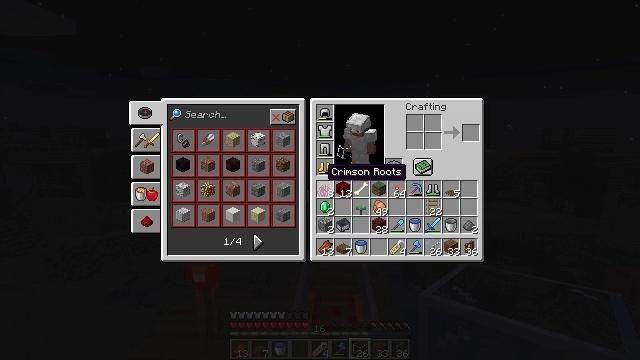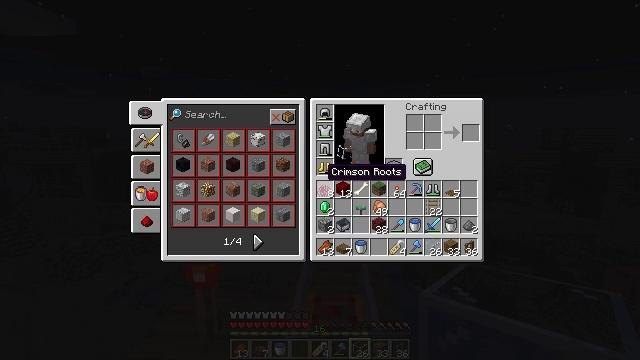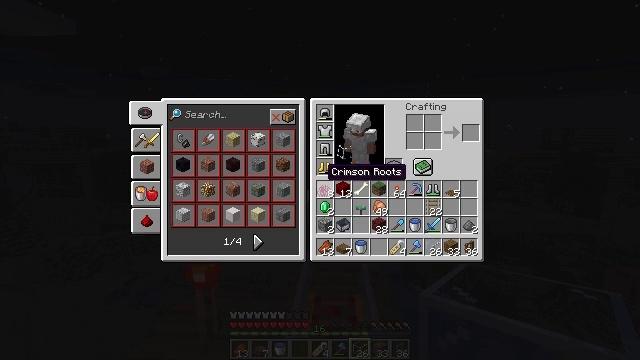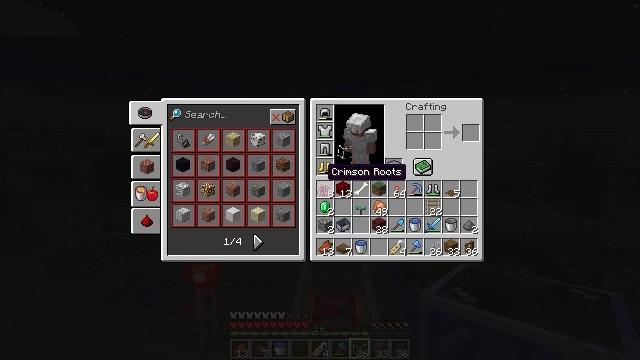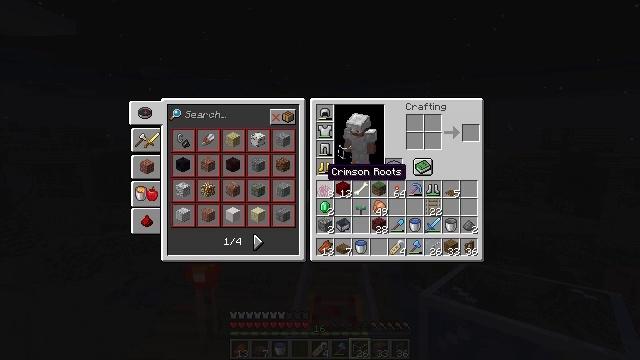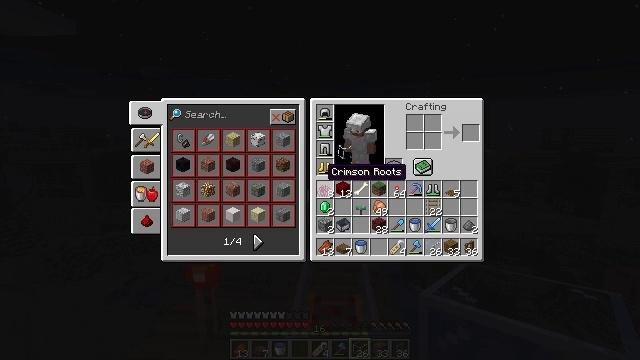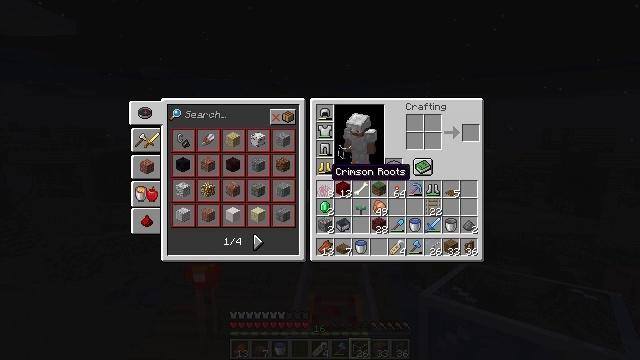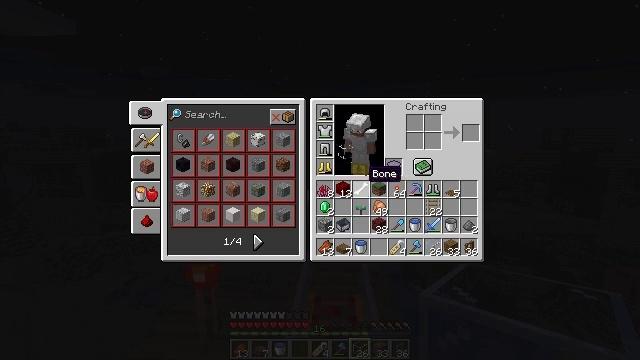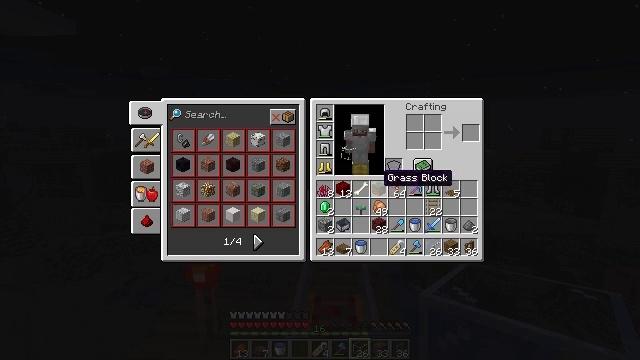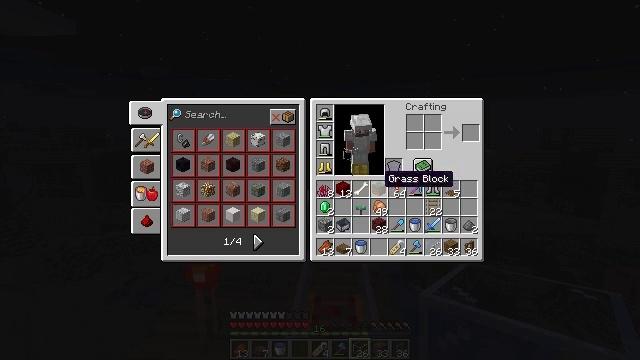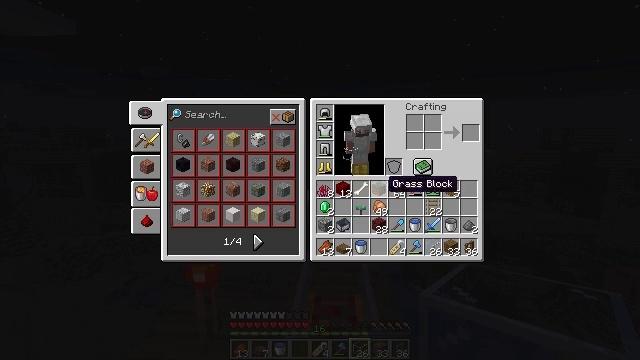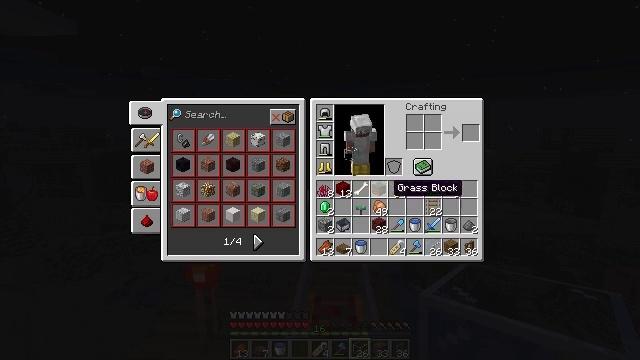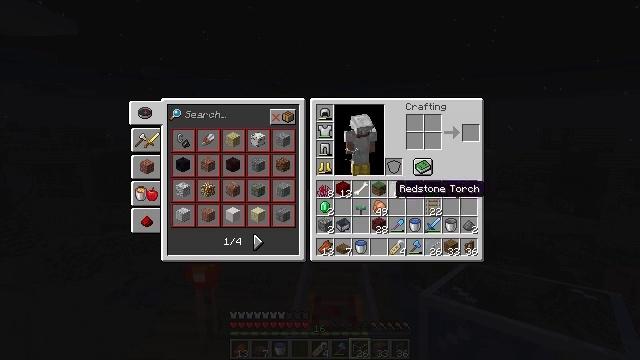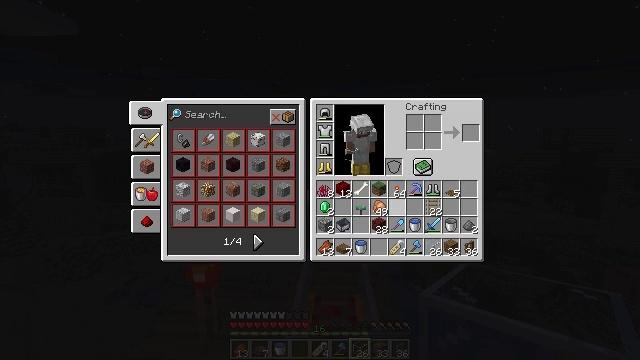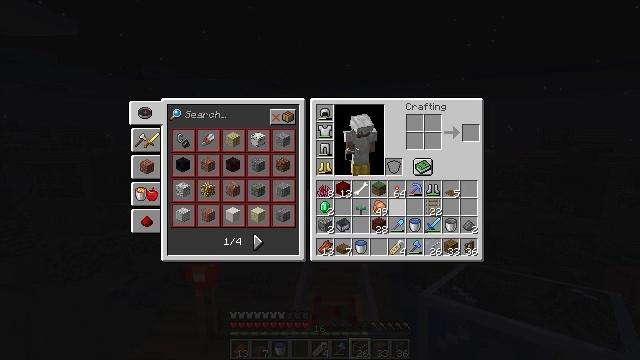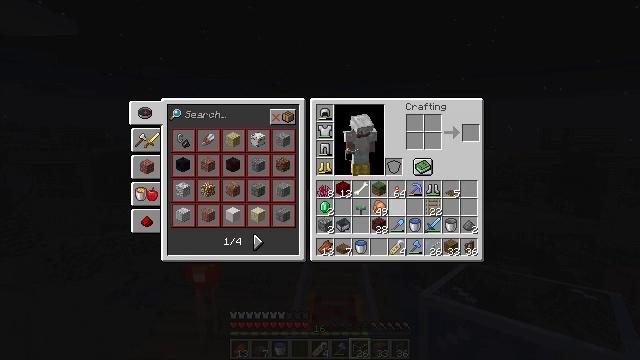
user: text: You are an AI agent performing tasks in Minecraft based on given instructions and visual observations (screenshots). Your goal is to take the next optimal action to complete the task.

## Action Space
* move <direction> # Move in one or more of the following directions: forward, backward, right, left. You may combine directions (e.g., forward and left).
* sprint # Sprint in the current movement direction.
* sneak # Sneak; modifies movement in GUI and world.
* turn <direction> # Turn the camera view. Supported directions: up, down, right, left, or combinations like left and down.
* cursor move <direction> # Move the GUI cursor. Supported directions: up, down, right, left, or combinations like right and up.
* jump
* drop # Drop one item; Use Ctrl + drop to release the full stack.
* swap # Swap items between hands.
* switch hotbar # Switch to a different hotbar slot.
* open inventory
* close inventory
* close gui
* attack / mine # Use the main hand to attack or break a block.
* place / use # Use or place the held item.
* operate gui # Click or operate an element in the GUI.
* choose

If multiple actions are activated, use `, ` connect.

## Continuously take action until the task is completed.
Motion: motion action
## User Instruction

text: Shatter the glass to collect it.
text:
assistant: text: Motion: close inventory
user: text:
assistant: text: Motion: close inventory
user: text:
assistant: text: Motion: open gui
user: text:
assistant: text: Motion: no_op
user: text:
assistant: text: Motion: no_op
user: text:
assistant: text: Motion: no_op
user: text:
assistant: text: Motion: cursor move right
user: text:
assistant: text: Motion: cursor move right
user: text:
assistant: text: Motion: no_op
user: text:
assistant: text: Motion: no_op
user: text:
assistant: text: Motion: no_op
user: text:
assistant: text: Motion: no_op
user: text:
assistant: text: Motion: no_op
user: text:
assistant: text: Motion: no_op
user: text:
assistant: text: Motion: no_op
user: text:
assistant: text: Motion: no_op
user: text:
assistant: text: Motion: no_op
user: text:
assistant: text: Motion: no_op
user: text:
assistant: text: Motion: no_op
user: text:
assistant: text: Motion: no_op
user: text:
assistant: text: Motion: no_op
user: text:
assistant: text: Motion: no_op
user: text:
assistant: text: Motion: no_op
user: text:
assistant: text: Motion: no_op
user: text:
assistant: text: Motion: no_op
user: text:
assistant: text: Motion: cursor move right and down
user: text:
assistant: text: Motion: cursor move right and down
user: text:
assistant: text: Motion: cursor move right and down
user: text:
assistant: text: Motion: cursor move right
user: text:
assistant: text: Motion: no_op